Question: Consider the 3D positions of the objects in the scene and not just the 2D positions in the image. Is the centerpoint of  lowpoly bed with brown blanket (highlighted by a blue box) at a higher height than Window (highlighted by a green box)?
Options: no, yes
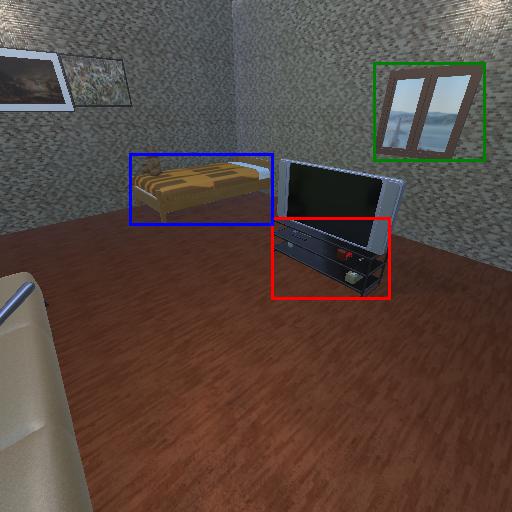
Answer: no